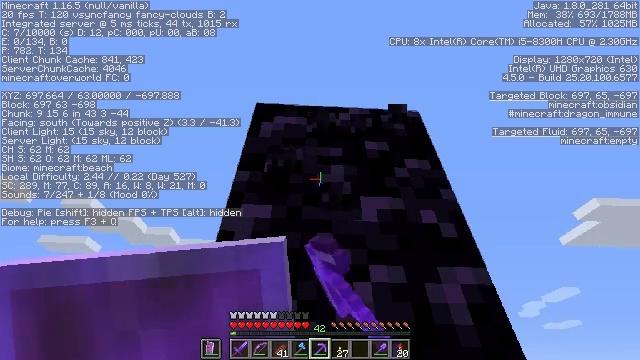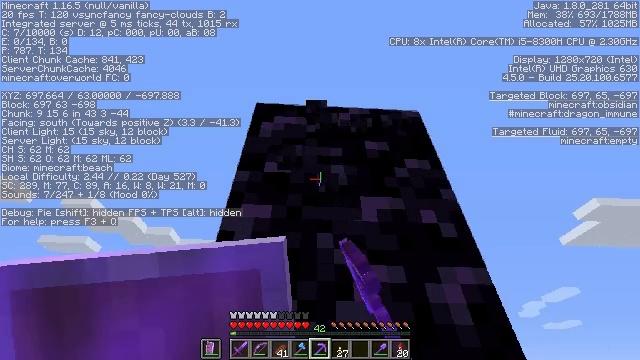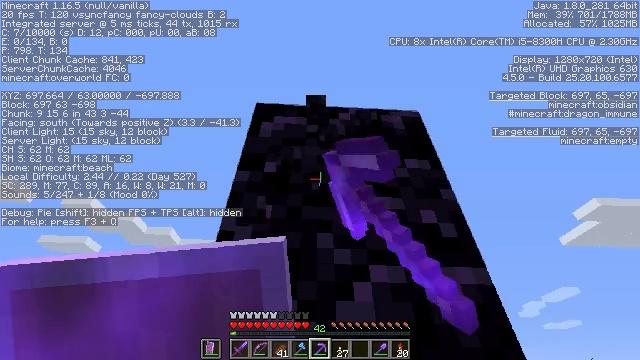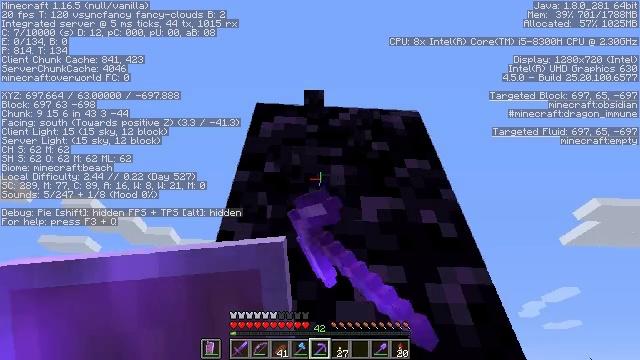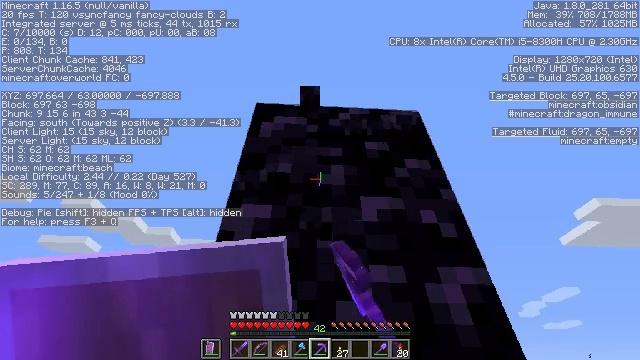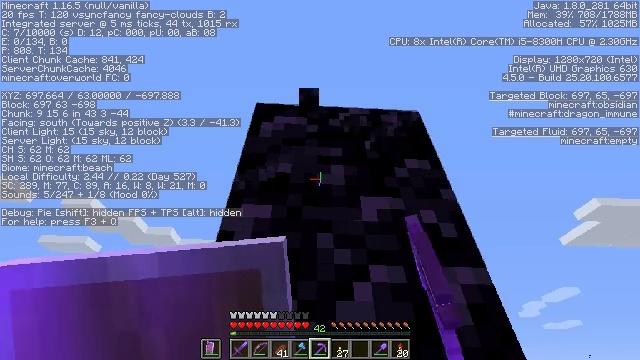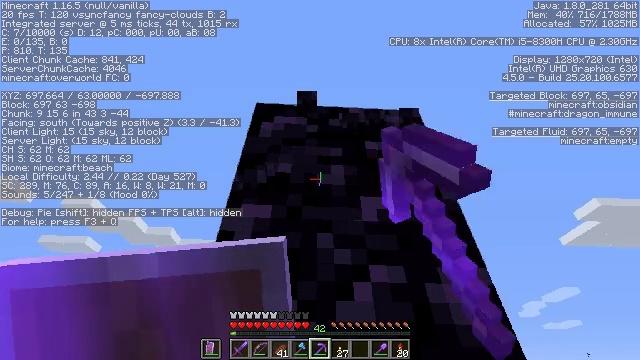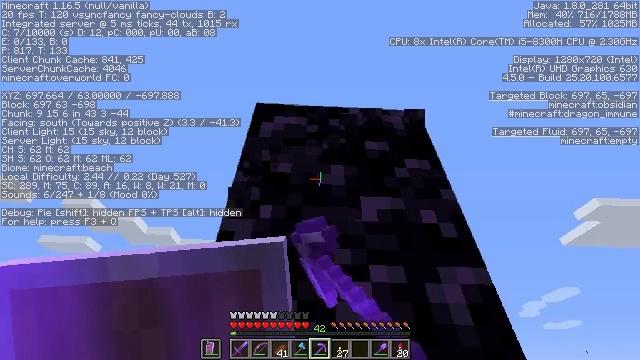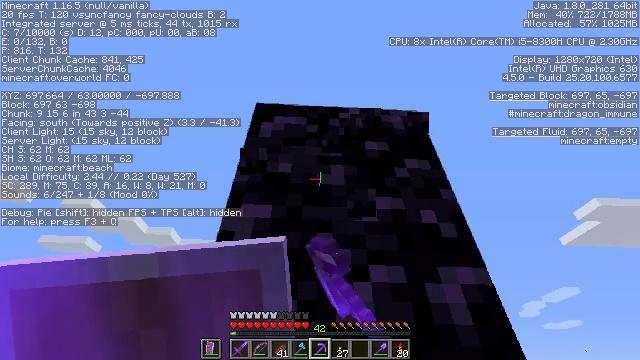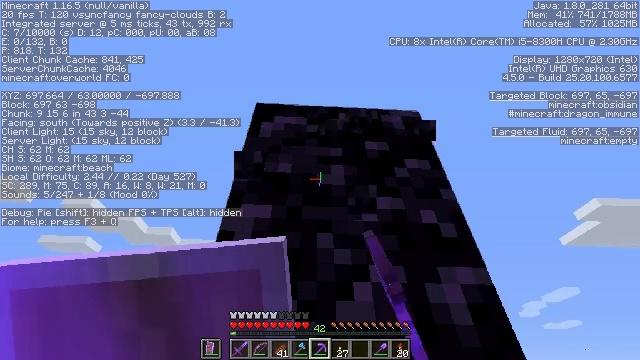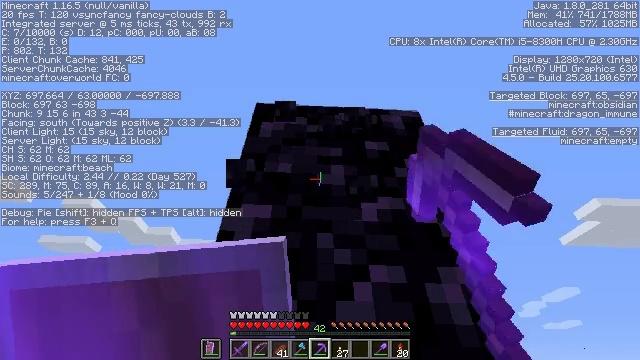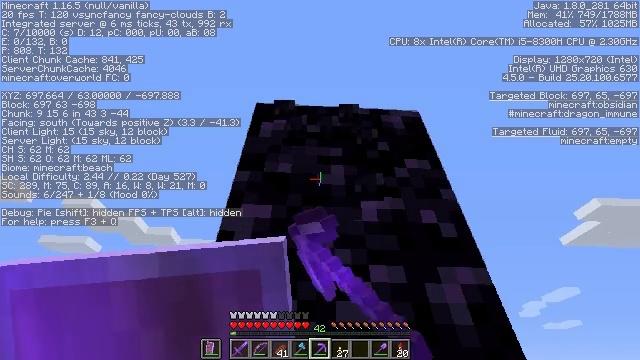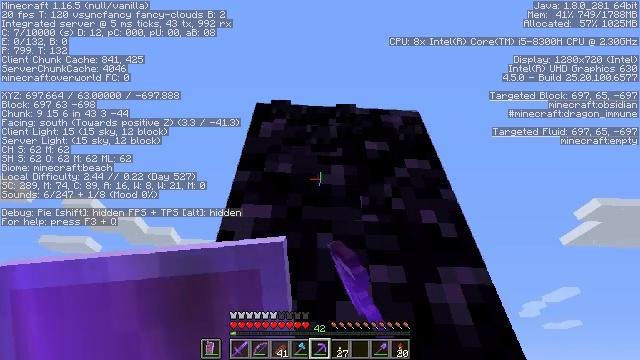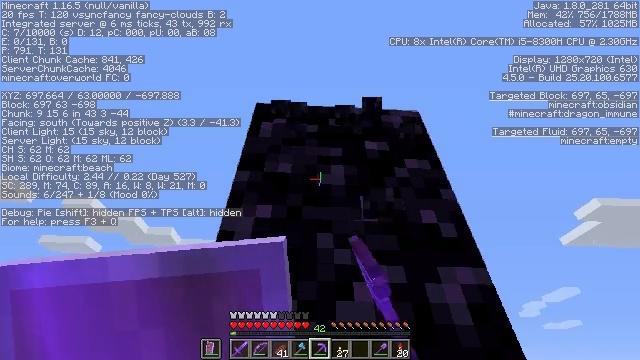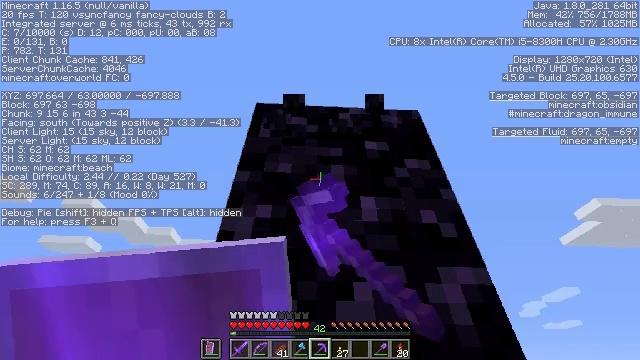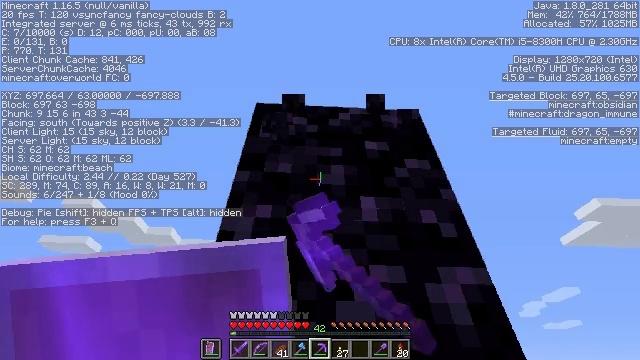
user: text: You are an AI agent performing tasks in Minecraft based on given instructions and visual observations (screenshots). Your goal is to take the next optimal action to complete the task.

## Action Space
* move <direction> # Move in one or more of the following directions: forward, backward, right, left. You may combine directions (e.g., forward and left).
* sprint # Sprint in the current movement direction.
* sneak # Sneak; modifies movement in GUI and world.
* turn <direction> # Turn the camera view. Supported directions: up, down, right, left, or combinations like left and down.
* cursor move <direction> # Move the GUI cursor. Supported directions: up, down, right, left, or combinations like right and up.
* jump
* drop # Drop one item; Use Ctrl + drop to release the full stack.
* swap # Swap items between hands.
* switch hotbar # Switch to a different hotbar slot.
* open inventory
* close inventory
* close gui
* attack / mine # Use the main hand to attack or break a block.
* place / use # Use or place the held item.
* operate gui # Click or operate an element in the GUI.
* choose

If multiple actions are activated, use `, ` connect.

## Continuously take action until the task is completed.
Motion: motion action
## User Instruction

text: Gather obsidian from a lava source.
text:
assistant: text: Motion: attack / mine
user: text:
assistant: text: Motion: attack / mine
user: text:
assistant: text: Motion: attack / mine
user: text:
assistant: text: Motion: attack / mine
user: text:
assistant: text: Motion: attack / mine
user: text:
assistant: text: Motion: attack / mine
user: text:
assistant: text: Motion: attack / mine
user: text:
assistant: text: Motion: attack / mine
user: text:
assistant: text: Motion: attack / mine
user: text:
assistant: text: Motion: attack / mine
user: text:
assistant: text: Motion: attack / mine
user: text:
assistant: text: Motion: attack / mine
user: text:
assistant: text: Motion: attack / mine
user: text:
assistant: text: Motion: attack / mine
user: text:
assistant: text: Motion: attack / mine
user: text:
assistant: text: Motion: attack / mine
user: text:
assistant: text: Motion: attack / mine
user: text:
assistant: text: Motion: attack / mine
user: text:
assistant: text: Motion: attack / mine
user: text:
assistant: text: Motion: attack / mine
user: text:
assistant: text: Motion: attack / mine
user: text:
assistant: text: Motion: attack / mine
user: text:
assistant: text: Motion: attack / mine
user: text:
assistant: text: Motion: attack / mine
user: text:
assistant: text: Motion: attack / mine
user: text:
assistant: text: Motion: attack / mine
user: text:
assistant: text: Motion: attack / mine
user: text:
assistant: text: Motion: attack / mine
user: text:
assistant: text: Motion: attack / mine
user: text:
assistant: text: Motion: turn down, attack / mine